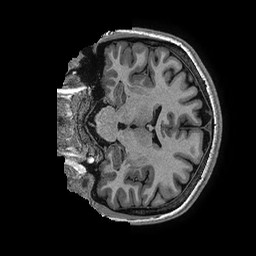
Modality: T1w
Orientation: coronal
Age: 32
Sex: female
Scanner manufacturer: ge
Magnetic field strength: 3 T
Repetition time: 0.006952 s
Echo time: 0.00292 s